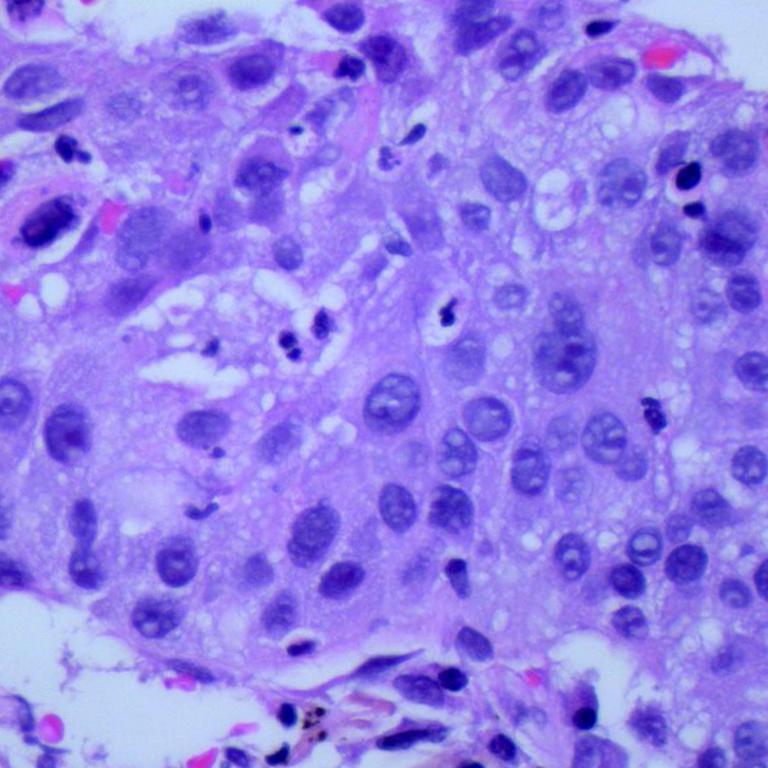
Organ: lung
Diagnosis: squamous carcinomas